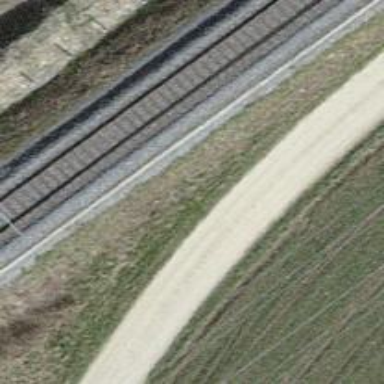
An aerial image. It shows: Track with compacted grade 2 surface.